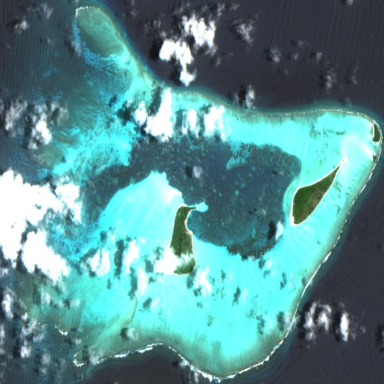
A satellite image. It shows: Atoll in the ocean.